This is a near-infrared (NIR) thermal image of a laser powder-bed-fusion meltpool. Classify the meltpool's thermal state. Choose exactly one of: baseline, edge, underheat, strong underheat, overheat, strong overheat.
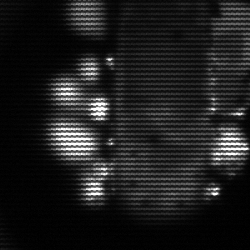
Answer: strong underheat